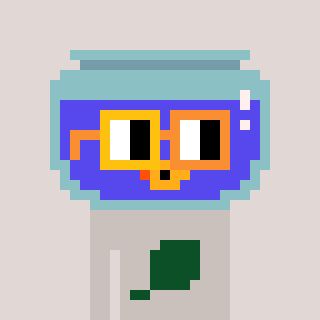
a pixel art character with square yellow and orange glasses, a goldfish-shaped head and a foggrey-colored body on a warm background